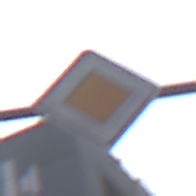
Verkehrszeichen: Vorfahrtsstrasse
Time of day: MorningAfternoon
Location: Outdoor (Urban)
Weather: PartlyCloudy
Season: NotSpecified
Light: Natural